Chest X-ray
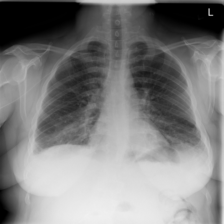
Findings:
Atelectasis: positive
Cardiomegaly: negative
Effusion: negative
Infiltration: positive
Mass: negative
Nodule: negative
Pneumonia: negative
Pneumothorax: negative
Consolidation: negative
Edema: negative
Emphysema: negative
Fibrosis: negative
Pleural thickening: negative
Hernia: negative